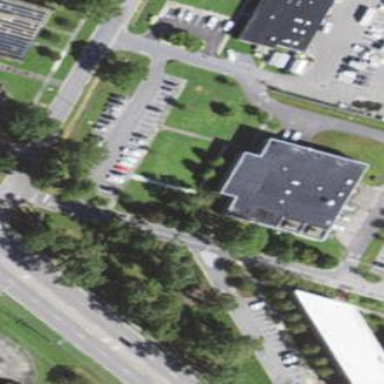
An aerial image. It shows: University building.